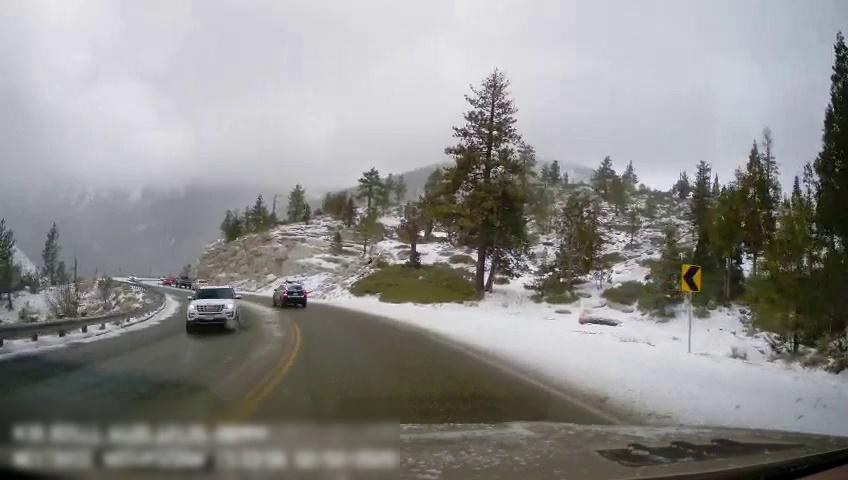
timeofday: Day
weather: Snowy
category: Drivable Space
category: Vehicles | SUV
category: Vehicles | Car
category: Vehicles | Truck
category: Vehicles | Car
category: Lanes | Current Lane
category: Lanes | Current Lane
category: Traffic | Signs